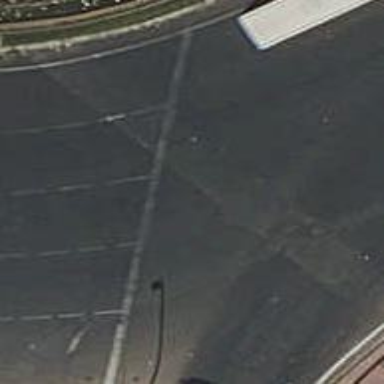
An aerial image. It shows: Road with traffic signals.